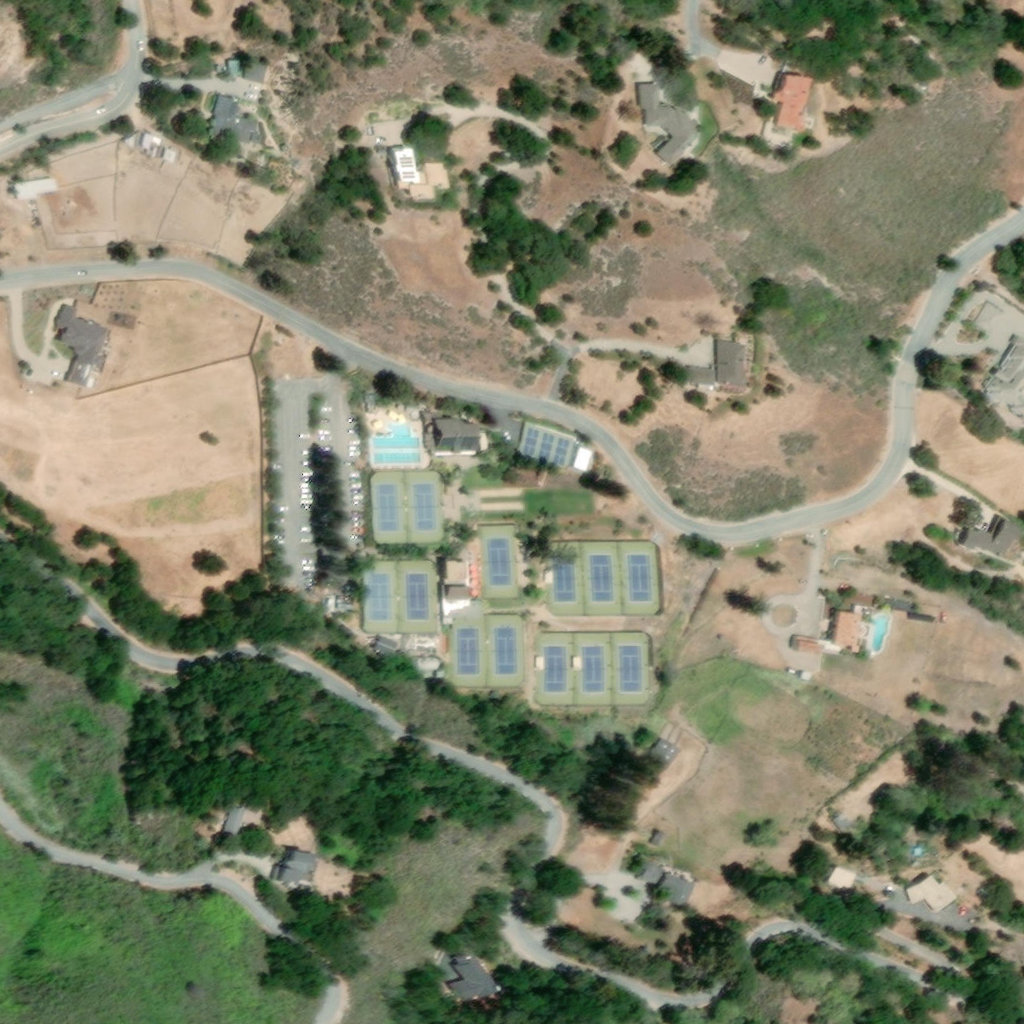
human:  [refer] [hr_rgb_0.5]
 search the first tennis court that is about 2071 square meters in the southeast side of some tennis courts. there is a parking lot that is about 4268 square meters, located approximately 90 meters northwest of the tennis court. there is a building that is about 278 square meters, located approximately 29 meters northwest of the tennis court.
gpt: <box>[[52, 61, 63, 68, 0]]</box>